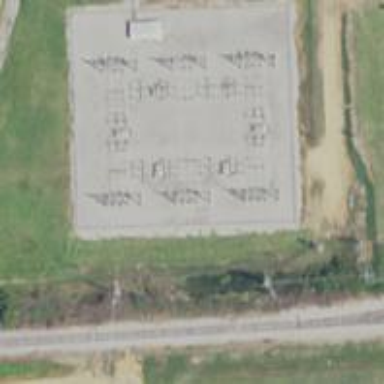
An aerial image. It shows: Switch used for power control.